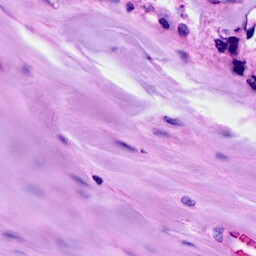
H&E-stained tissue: Breast